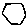
Label: hexagon